Question: I am trying to name my x-axis (see picture).

As you can see, no x-axis name is printed. However, my code should print one because of this line: '$MyData->setSerieDescription("Labels","Range of Data");', unless I misunderstand the usage.
Code:
'''
/* pChart library inclusions */
include("../class/pData.class.php");
include("../class/pDraw.class.php");
include("../class/pImage.class.php");
/* Create and populate the pData object */
$MyData = new pData();
$MyData->addPoints(array($LT50,$GT50_LT100,$GT100_LT150,$GT150_LT200,$GT200_LT250,$GT250_LT300,$GT300_LT350,$GT350_LT400,$GT400_LT450,$GT450),"Probe 3");
$MyData->setSerieWeight("Probe 3",2);
$MyData->setAxisName(0,"Number of Occurrences");;
$MyData->addPoints(array("Diff < 50","50 > Diff < 100","100 > Diff < 150","150 > Diff < 200","200 > Diff < 250","250 > Diff < 300","300 > Diff < 350", "350 > Diff < 400", "400 > Diff < 450", "Diff > 450"),"Labels");
$MyData->setSerieDescription("Labels","Range of Data");
$MyData->setAbscissa("Labels");
/* Create the pChart object */
$myPicture = new pImage(1500,690,$MyData);
/* Turn of Antialiasing */
$myPicture->Antialias = FALSE;
/* Add a border to the picture */
$myPicture->drawRectangle(0,0,1440,675,array("R"=>0,"G"=>0,"B"=>0));
/* Write the chart title */
$myPicture->setFontProperties(array("FontName"=>"../fonts/Forgotte.ttf","FontSize"=>20));
$myPicture->drawText(250,35,"Time Diff Between TRWire Job Created and Crew Dispatched",array("FontSize"=>15,"Align"=>TEXT_ALIGN_BOTTOMMIDDLE));
/* Set the default font */
$myPicture->setFontProperties(array("FontName"=>"../fonts/pf_arma_five.ttf","FontSize"=>10));
/* Define the chart area */
$myPicture->setGraphArea(60,40,1400,600);
/* Draw the scale */
$AxisBoundaries = array(0=>array("Min"=>0,"Max"=>$max));
$scaleSettings = array("Mode"=>SCALE_MODE_MANUAL, "LabelRotation"=>30, "ManualScale"=>$AxisBoundaries, "XMargin"=>10,"YMargin"=>10,"Floating"=>TRUE,"GridR"=>200,"GridG"=>200,"GridB"=>200,"DrawSubTicks"=>TRUE,"CycleBackground"=>TRUE );
$myPicture->drawScale($scaleSettings);
/* Turn on Antialiasing */
$myPicture->Antialias = TRUE;
/* Draw the line chart */
$myPicture->drawLineChart();
/* Render the picture (choose the best way) */
$myPicture->autoOutput("./pChart/examples/pictures/example.drawLineChart.simple.png");
'''
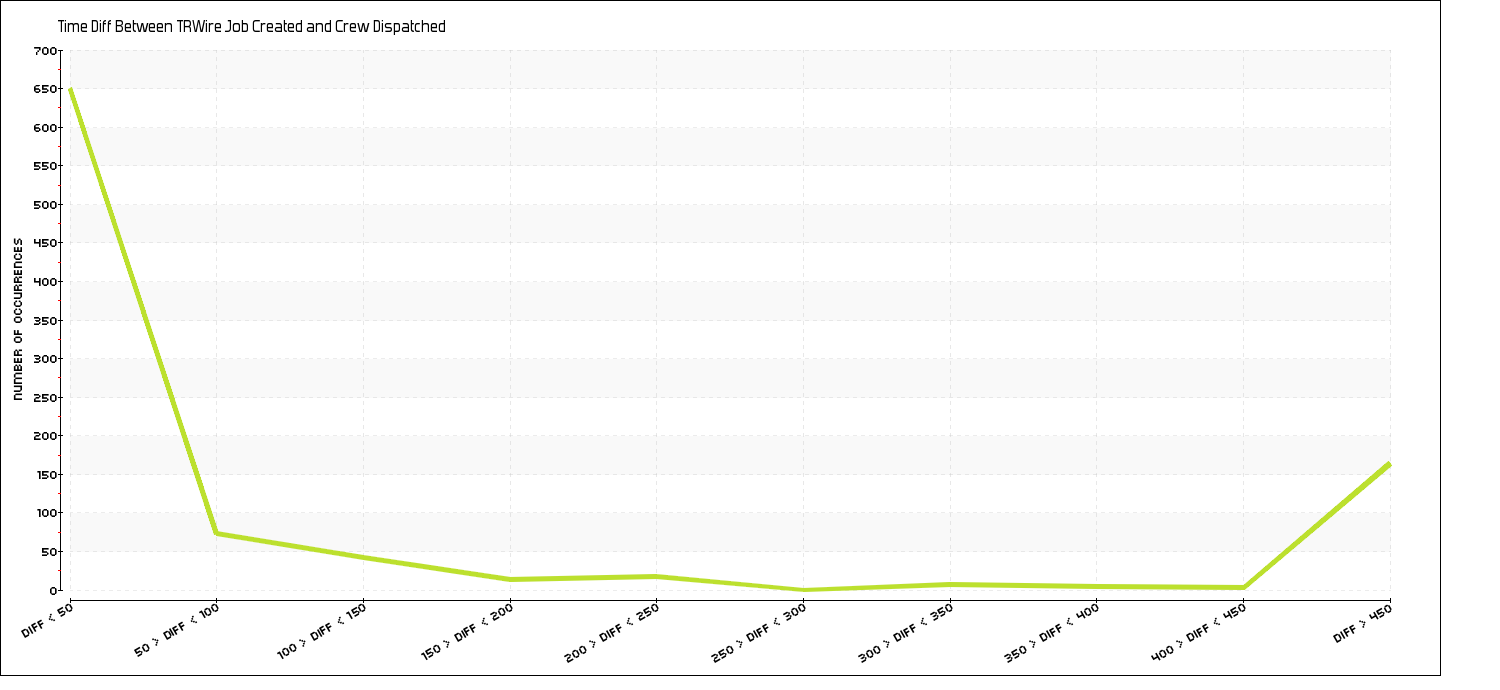
Answer: For anyone in the future:
I could not find out why my pChart was doing this. After reinstalling, nothing changed. So, to create a make-shift axis name, I generated a legend and placed it in the bottom middle of my chart. It works as a pretty effective axis name, although it would have been nice to get it working completely.
Final Code:
'''
/* pChart library inclusions */
include("../class/pData.class.php");
include("../class/pDraw.class.php");
include("../class/pImage.class.php");
/* Create and populate the pData object */
$MyData = new pData();
$MyData->addPoints(array($LT30,$GT60,$GT90,$GT120,$GT150,$GT180,$GT210,$GT240,$GT270,$GT300,$GT330,$GT360,$GT390,$GT420,$GT450,$GT480,$GT510,$GT540,$GT570,$GT600),"Time Range (minutes)");
$MyData->setSerieWeight("Time Range (minutes)",2);
$MyData->setAxisName(0,"Number of Occurrences");
$MyData->addPoints(array("< 30","30-60","60-90","90-120","120-150","150-180","180-210","210-240","240-270","270-300","300-330","330-360","360-390","390-420","420-450","450-480","510-540","540-570","570-600","> 600"),"Labels");
$MyData->setSerieDescription("Labels","Months");
$MyData->setAbscissa("Labels");
$MyData->SetXAxisName(1,"Range of Data");
/* Create the pChart object */
$myPicture = new pImage(1500,690,$MyData);
/* Turn of Antialiasing */
$myPicture->Antialias = FALSE;
/* Add a border to the picture */
$myPicture->drawRectangle(0,0,1440,675,array("R"=>0,"G"=>0,"B"=>0));
/* Write the chart title */
$myPicture->setFontProperties(array("FontName"=>"../fonts/Forgotte.ttf","FontSize"=>20));
$myPicture->drawText(250,35,"Time Difference Between TRWire Job Created and Crew Dispatched in 2014",array("FontSize"=>15,"Align"=>TEXT_ALIGN_BOTTOMMIDDLE));
/* Set the default font */
$myPicture->setFontProperties(array("FontName"=>"../fonts/verdana.ttf","FontSize"=>10,));
/* Define the chart area */
$myPicture->setGraphArea(60,40,1400,600);
/* Draw the scale */
$AxisBoundaries = array(0=>array("Min"=>0,"Max"=>$max));
$scaleSettings = array("Mode"=>SCALE_MODE_MANUAL, "LabelRotation"=>30, "ManualScale"=>$AxisBoundaries, "XMargin"=>10,"YMargin"=>10,"Floating"=>TRUE,"GridR"=>200,"GridG"=>200,"GridB"=>200,"DrawSubTicks"=>TRUE,"CycleBackground"=>TRUE );
$myPicture->drawScale($scaleSettings);
/* Turn on Antialiasing */
$myPicture->Antialias = TRUE;
/* Draw the line chart */
$myPicture->drawLineChart();
$myPicture->drawPlotChart(array("DisplayValues"=>TRUE,"PlotBorder"=>TRUE,"BorderSize"=>2,"Surrounding"=>-60,"BorderAlpha"=>80));
$myPicture->drawLegend(600,650,array("Style"=>LEGEND_BORDER,"Mode"=>LEGEND_HORIZONTAL));
/* Render the picture (choose the best way) */
$myPicture->autoOutput("./pChart/examples/pictures/example.drawLineChart.simple.png");
'''